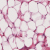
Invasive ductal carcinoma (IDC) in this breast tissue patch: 0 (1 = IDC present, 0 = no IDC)